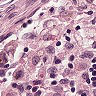
Metastatic tissue present: no